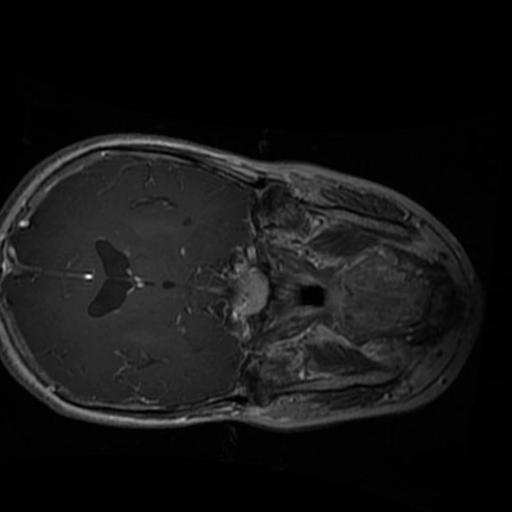
Label: brain_glioma